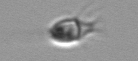
Label: Balanion